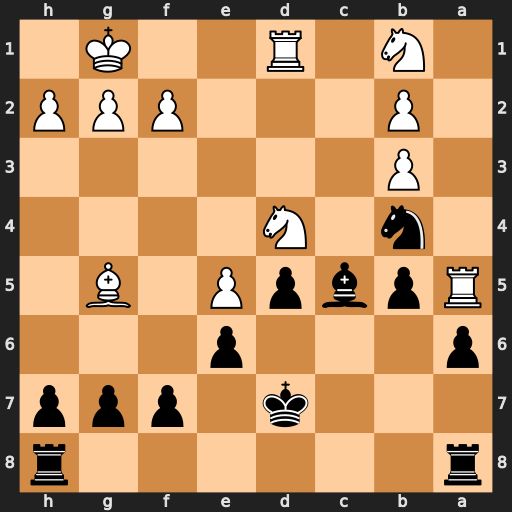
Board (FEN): r6r/3k1ppp/p3p3/RpbpP1B1/1n1N4/1P6/1P3PPP/1N1R2K1
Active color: b
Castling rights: -
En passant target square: -
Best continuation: Bxd4 Rxd4 Nc6